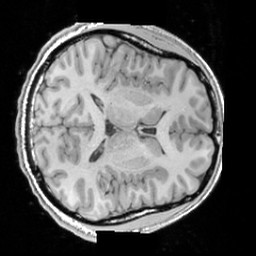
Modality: T1w
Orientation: axial
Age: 22
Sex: male
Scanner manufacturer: siemens
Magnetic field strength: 3 T
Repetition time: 1.63 s
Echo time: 0.00311 s